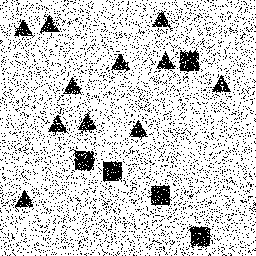
Squares: 5
Triangles: 11
Stars: 0
Total shapes: 16